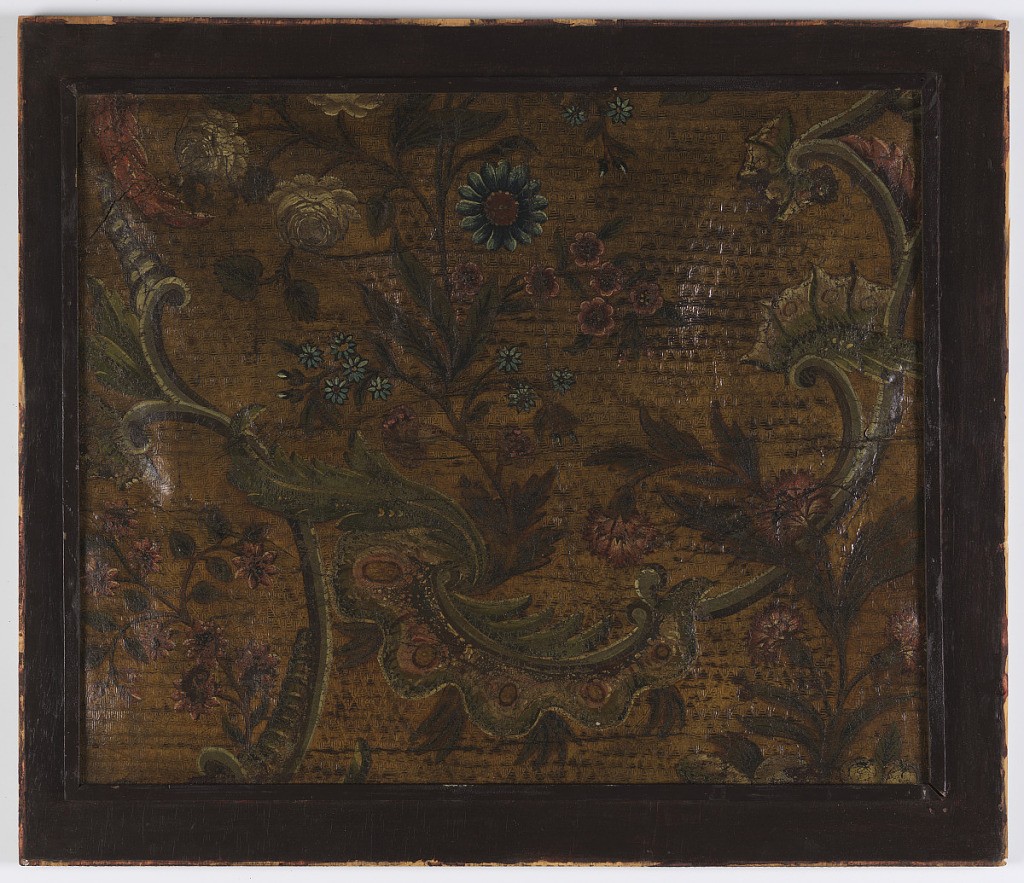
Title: Sidewall
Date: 1720
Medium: Leather, stamped, silvered, varnished, and painted
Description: Stamped field with scrollwork and foliage. Painted in green, blue, and red on blue field.